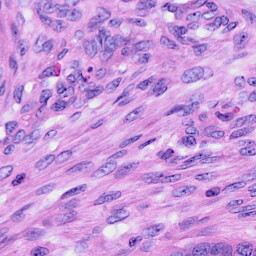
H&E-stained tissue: Ovarian